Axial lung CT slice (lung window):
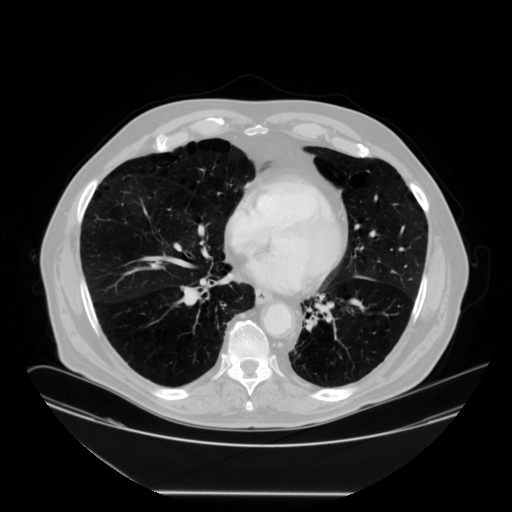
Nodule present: no